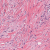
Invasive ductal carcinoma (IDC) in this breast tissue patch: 1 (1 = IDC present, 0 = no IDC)